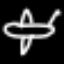
Label: airplane